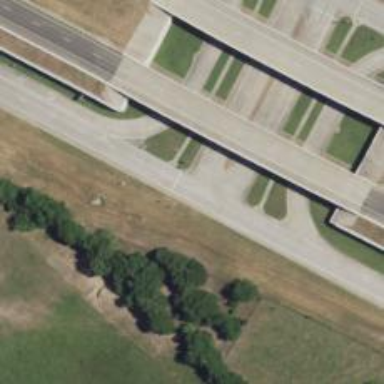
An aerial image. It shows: Asphalt trunk link road.